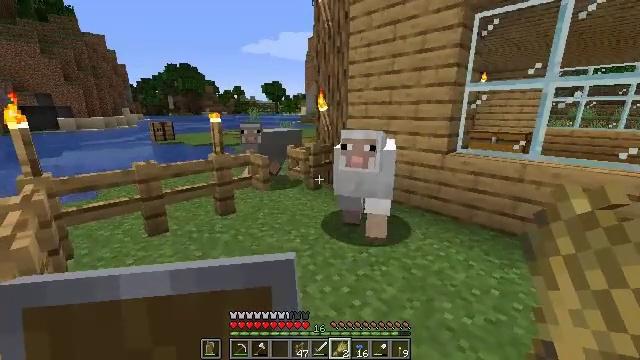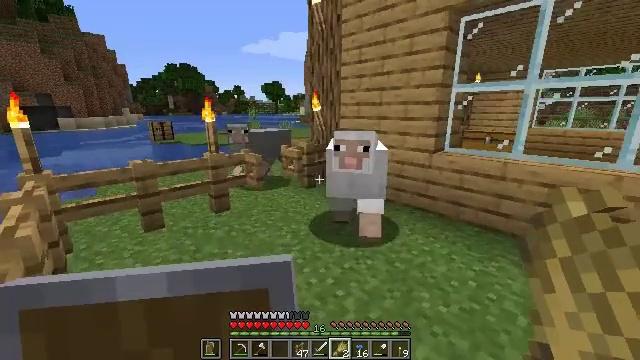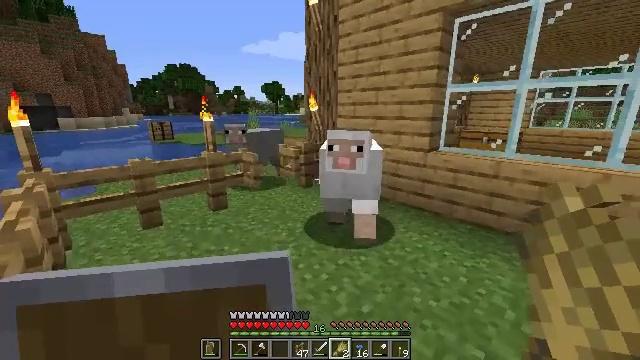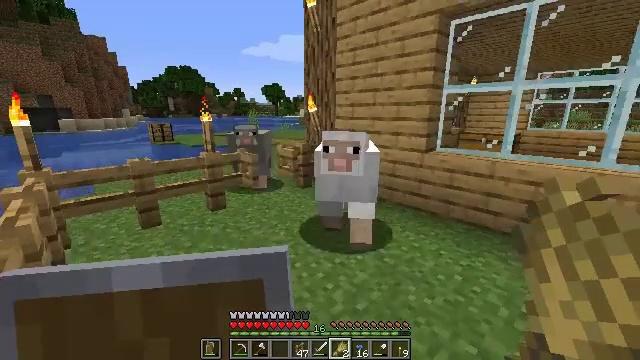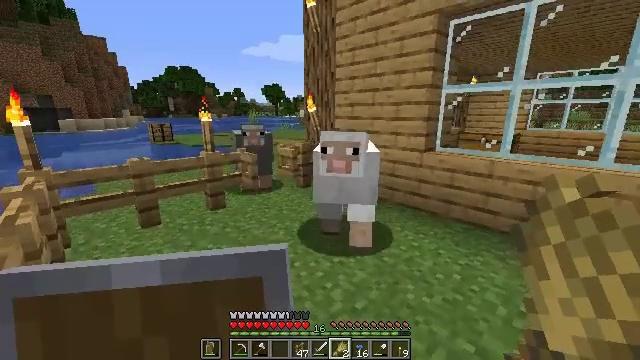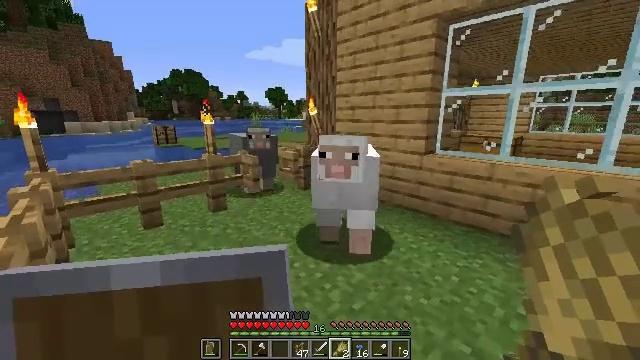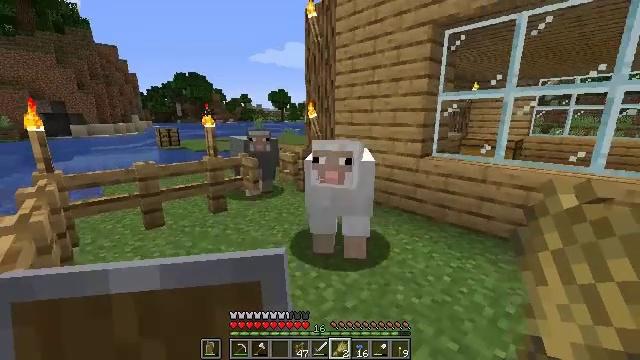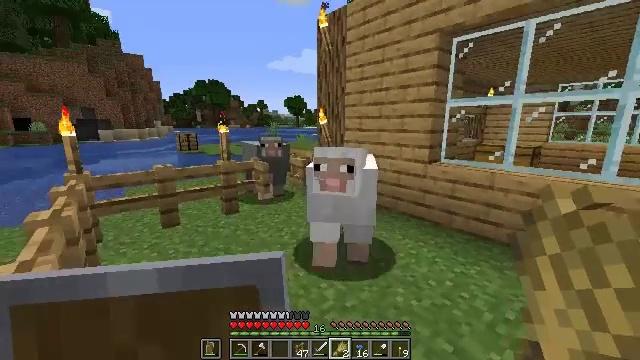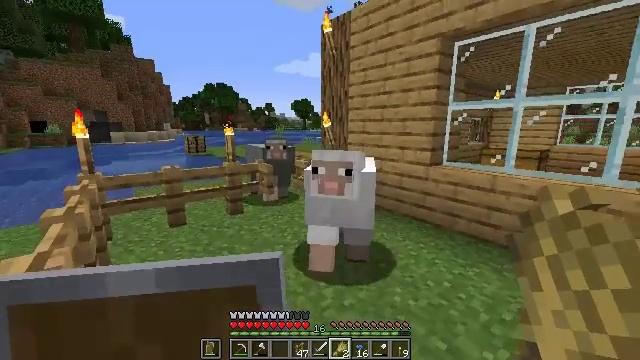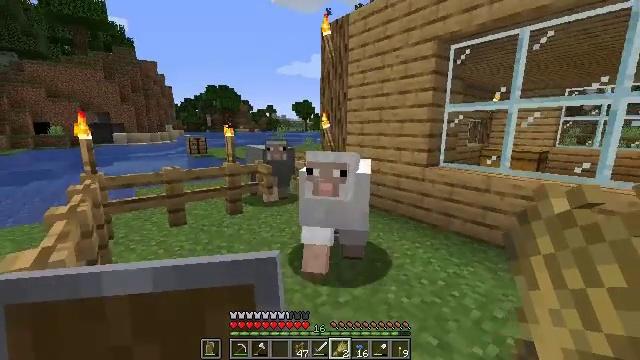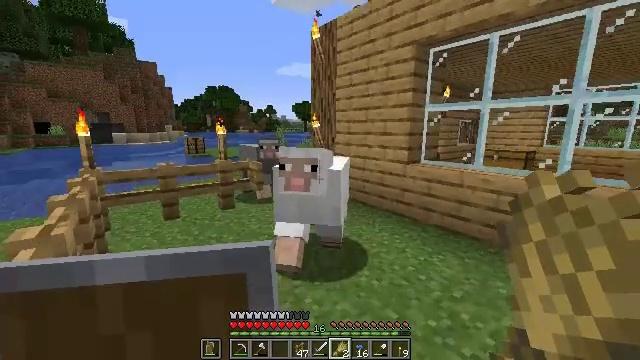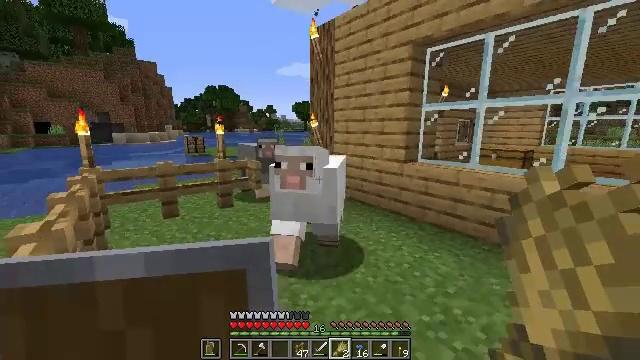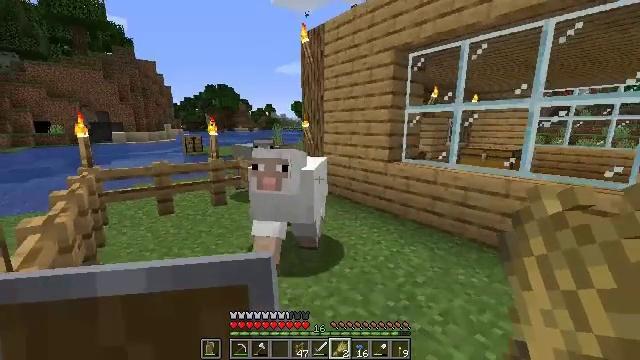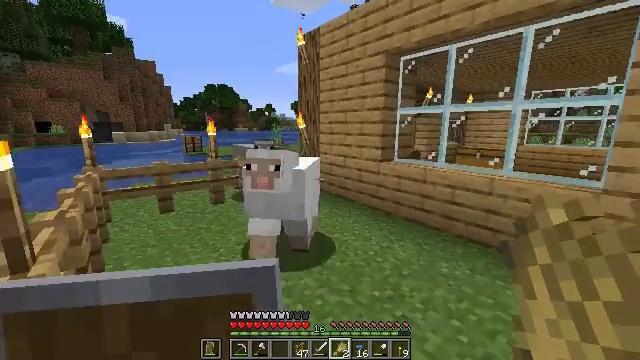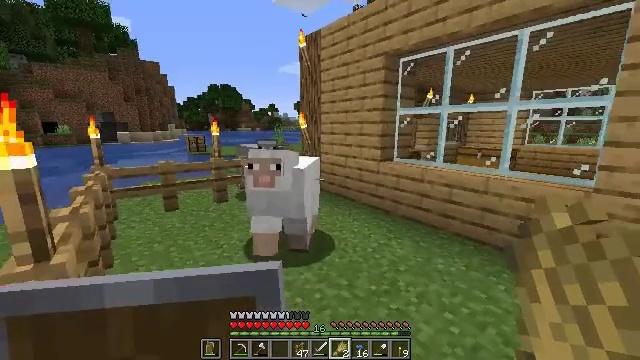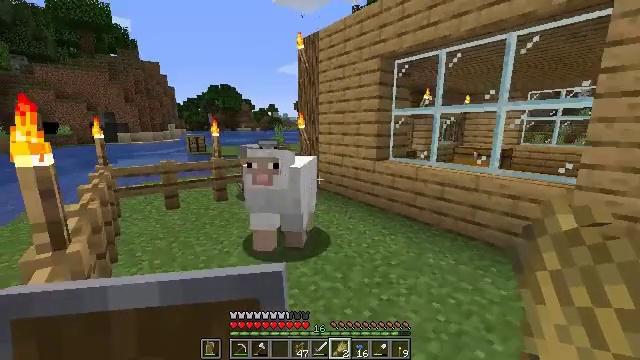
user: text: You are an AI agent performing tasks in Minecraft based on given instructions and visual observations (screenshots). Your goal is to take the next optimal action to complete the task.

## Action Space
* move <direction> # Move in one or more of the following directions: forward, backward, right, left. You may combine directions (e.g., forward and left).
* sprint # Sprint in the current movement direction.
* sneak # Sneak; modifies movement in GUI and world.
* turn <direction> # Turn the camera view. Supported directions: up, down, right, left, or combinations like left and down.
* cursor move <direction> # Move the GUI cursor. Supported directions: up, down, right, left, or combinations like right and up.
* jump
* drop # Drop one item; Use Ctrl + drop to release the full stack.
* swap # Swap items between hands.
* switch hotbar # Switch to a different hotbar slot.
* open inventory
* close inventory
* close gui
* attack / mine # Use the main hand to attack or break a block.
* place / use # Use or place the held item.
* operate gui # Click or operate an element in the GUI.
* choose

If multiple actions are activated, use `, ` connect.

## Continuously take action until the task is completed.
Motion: motion action
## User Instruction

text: Interact with the crafting table to craft an iron hoe.
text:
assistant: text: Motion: no_op
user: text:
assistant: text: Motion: no_op
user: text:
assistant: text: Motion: no_op
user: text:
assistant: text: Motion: no_op
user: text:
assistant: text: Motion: move back
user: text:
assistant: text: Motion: move back
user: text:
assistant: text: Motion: move back, turn left and up
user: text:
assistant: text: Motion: move back, turn left
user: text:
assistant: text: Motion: move back and move right
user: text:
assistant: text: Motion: move back and move right
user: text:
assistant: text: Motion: move back and move right
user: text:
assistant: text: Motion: move back and move right
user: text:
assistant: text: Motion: move back
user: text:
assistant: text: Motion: move back
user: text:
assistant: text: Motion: move back
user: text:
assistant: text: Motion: move back
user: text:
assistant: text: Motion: move back
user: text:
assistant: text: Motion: move back, turn left
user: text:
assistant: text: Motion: move back and move right
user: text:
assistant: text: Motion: move back and move right
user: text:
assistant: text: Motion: move back and move right
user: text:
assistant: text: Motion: move back and move right
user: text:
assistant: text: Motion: move back
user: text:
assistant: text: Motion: move back, turn left
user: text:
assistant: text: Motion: move back, turn left
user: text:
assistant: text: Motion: move back, turn left
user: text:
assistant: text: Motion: move back
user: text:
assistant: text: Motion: move back, turn left
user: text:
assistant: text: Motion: move back
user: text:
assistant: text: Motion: no_op